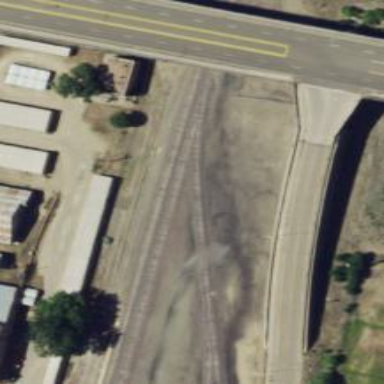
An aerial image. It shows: Railway siding for service.